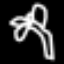
Label: palm tree